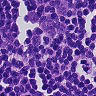
Metastatic tissue present: no